Question: I have a ListBox which displays its items in a WrapPanel. The ListBox itself is embeddded in Border. But the more items I put into the ListBox, the larger window gets. How can I prevent that and display the vertical scrollbar instead?
I found several other posts but nothing worked so far.

'''
<Border Background="WhiteSmoke" BorderBrush="Gray" BorderThickness="4" Margin="5">
<ListBox Background="Transparent" BorderThickness="0" Height="Auto"
ItemsSource="{Binding Path=Snapshots, RelativeSource={RelativeSource AncestorType=Demo:CameraCanvas}}"
SelectedItem="{Binding Path=Snapshots.SelectedSnapshot, RelativeSource={RelativeSource AncestorType=Demo:CameraCanvas}}"
ScrollViewer.VerticalScrollBarVisibility="Auto"
ScrollViewer.CanContentScroll="True"
>
<ListBox.ItemsPanel>
<ItemsPanelTemplate>
<WrapPanel
Width="{Binding (FrameworkElement.ActualWidth),
RelativeSource={RelativeSource AncestorType=ScrollContentPresenter}}"
ItemWidth="{Binding (ListView.View).ItemWidth, RelativeSource={RelativeSource AncestorType=ListView}}"
MinWidth="{Binding ItemWidth, RelativeSource={RelativeSource Self}}"
ItemHeight="{Binding (ListView.View).ItemHeight, RelativeSource={RelativeSource AncestorType=ListView}}" />
</ItemsPanelTemplate>
</ListBox.ItemsPanel>
<ListBox.ItemTemplate>
<DataTemplate>
<Border CornerRadius="5" Background="WhiteSmoke" BorderBrush="Gray" BorderThickness="2" Margin="5" Padding="2">
<StackPanel Orientation="Vertical">
<Image Source="{Binding Path=Image, UpdateSourceTrigger=PropertyChanged}" Width="64" Height="64" Stretch="Uniform" StretchDirection="Both" />
</StackPanel>
</Border>
</DataTemplate>
</ListBox.ItemTemplate>
</ListBox>
</Border>
'''
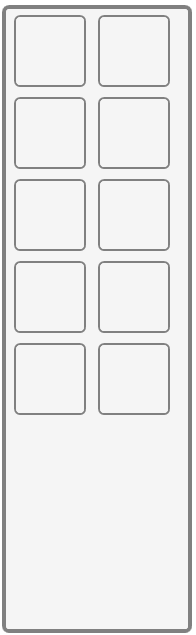
Answer: Put the ListBox in a DockPanel, the dockpanel should be constrainted in size.
read the following msdn topic <URL>